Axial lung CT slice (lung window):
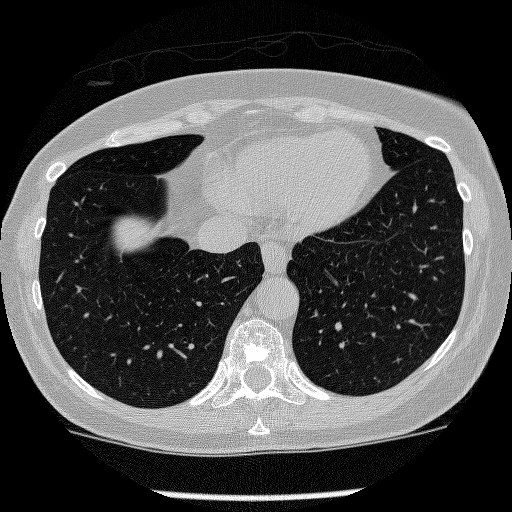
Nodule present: no